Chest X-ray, AP view. Patient: 27 years old, sex M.
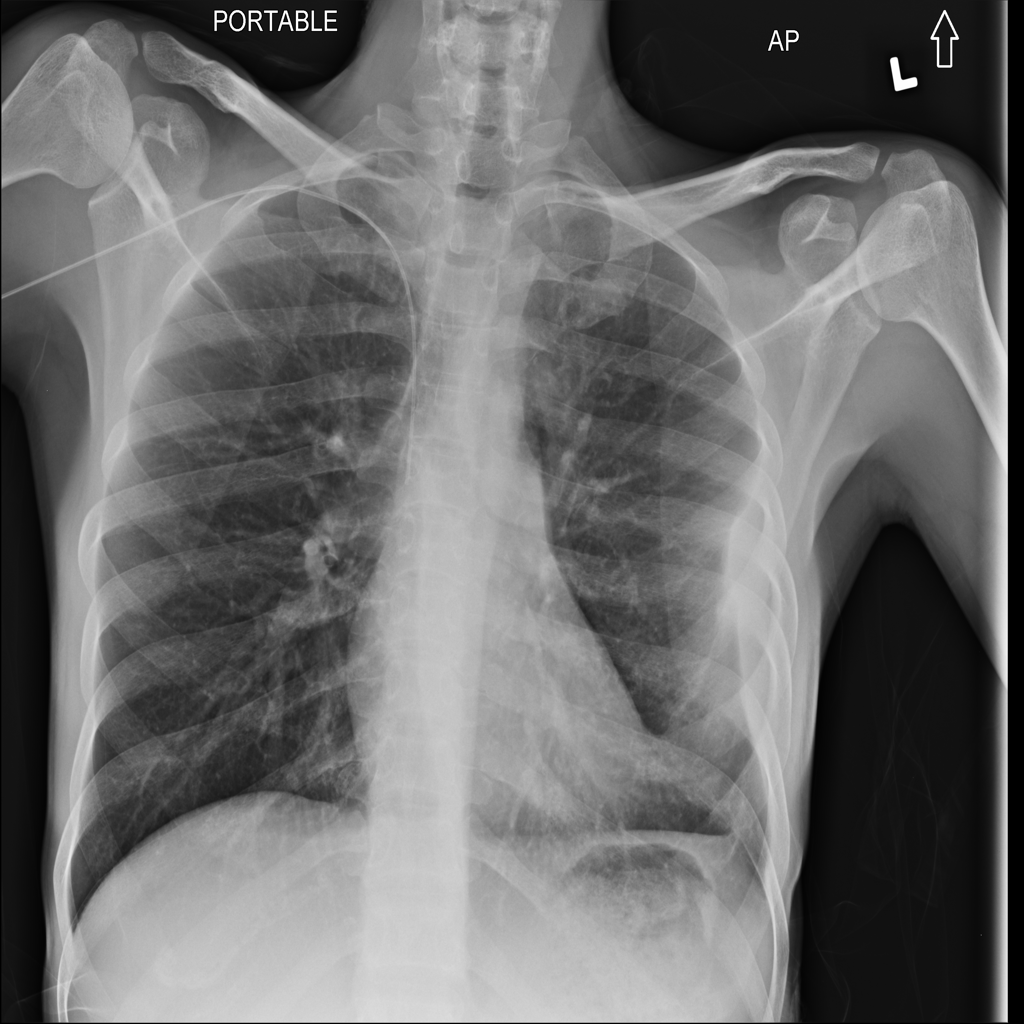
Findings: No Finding